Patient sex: F
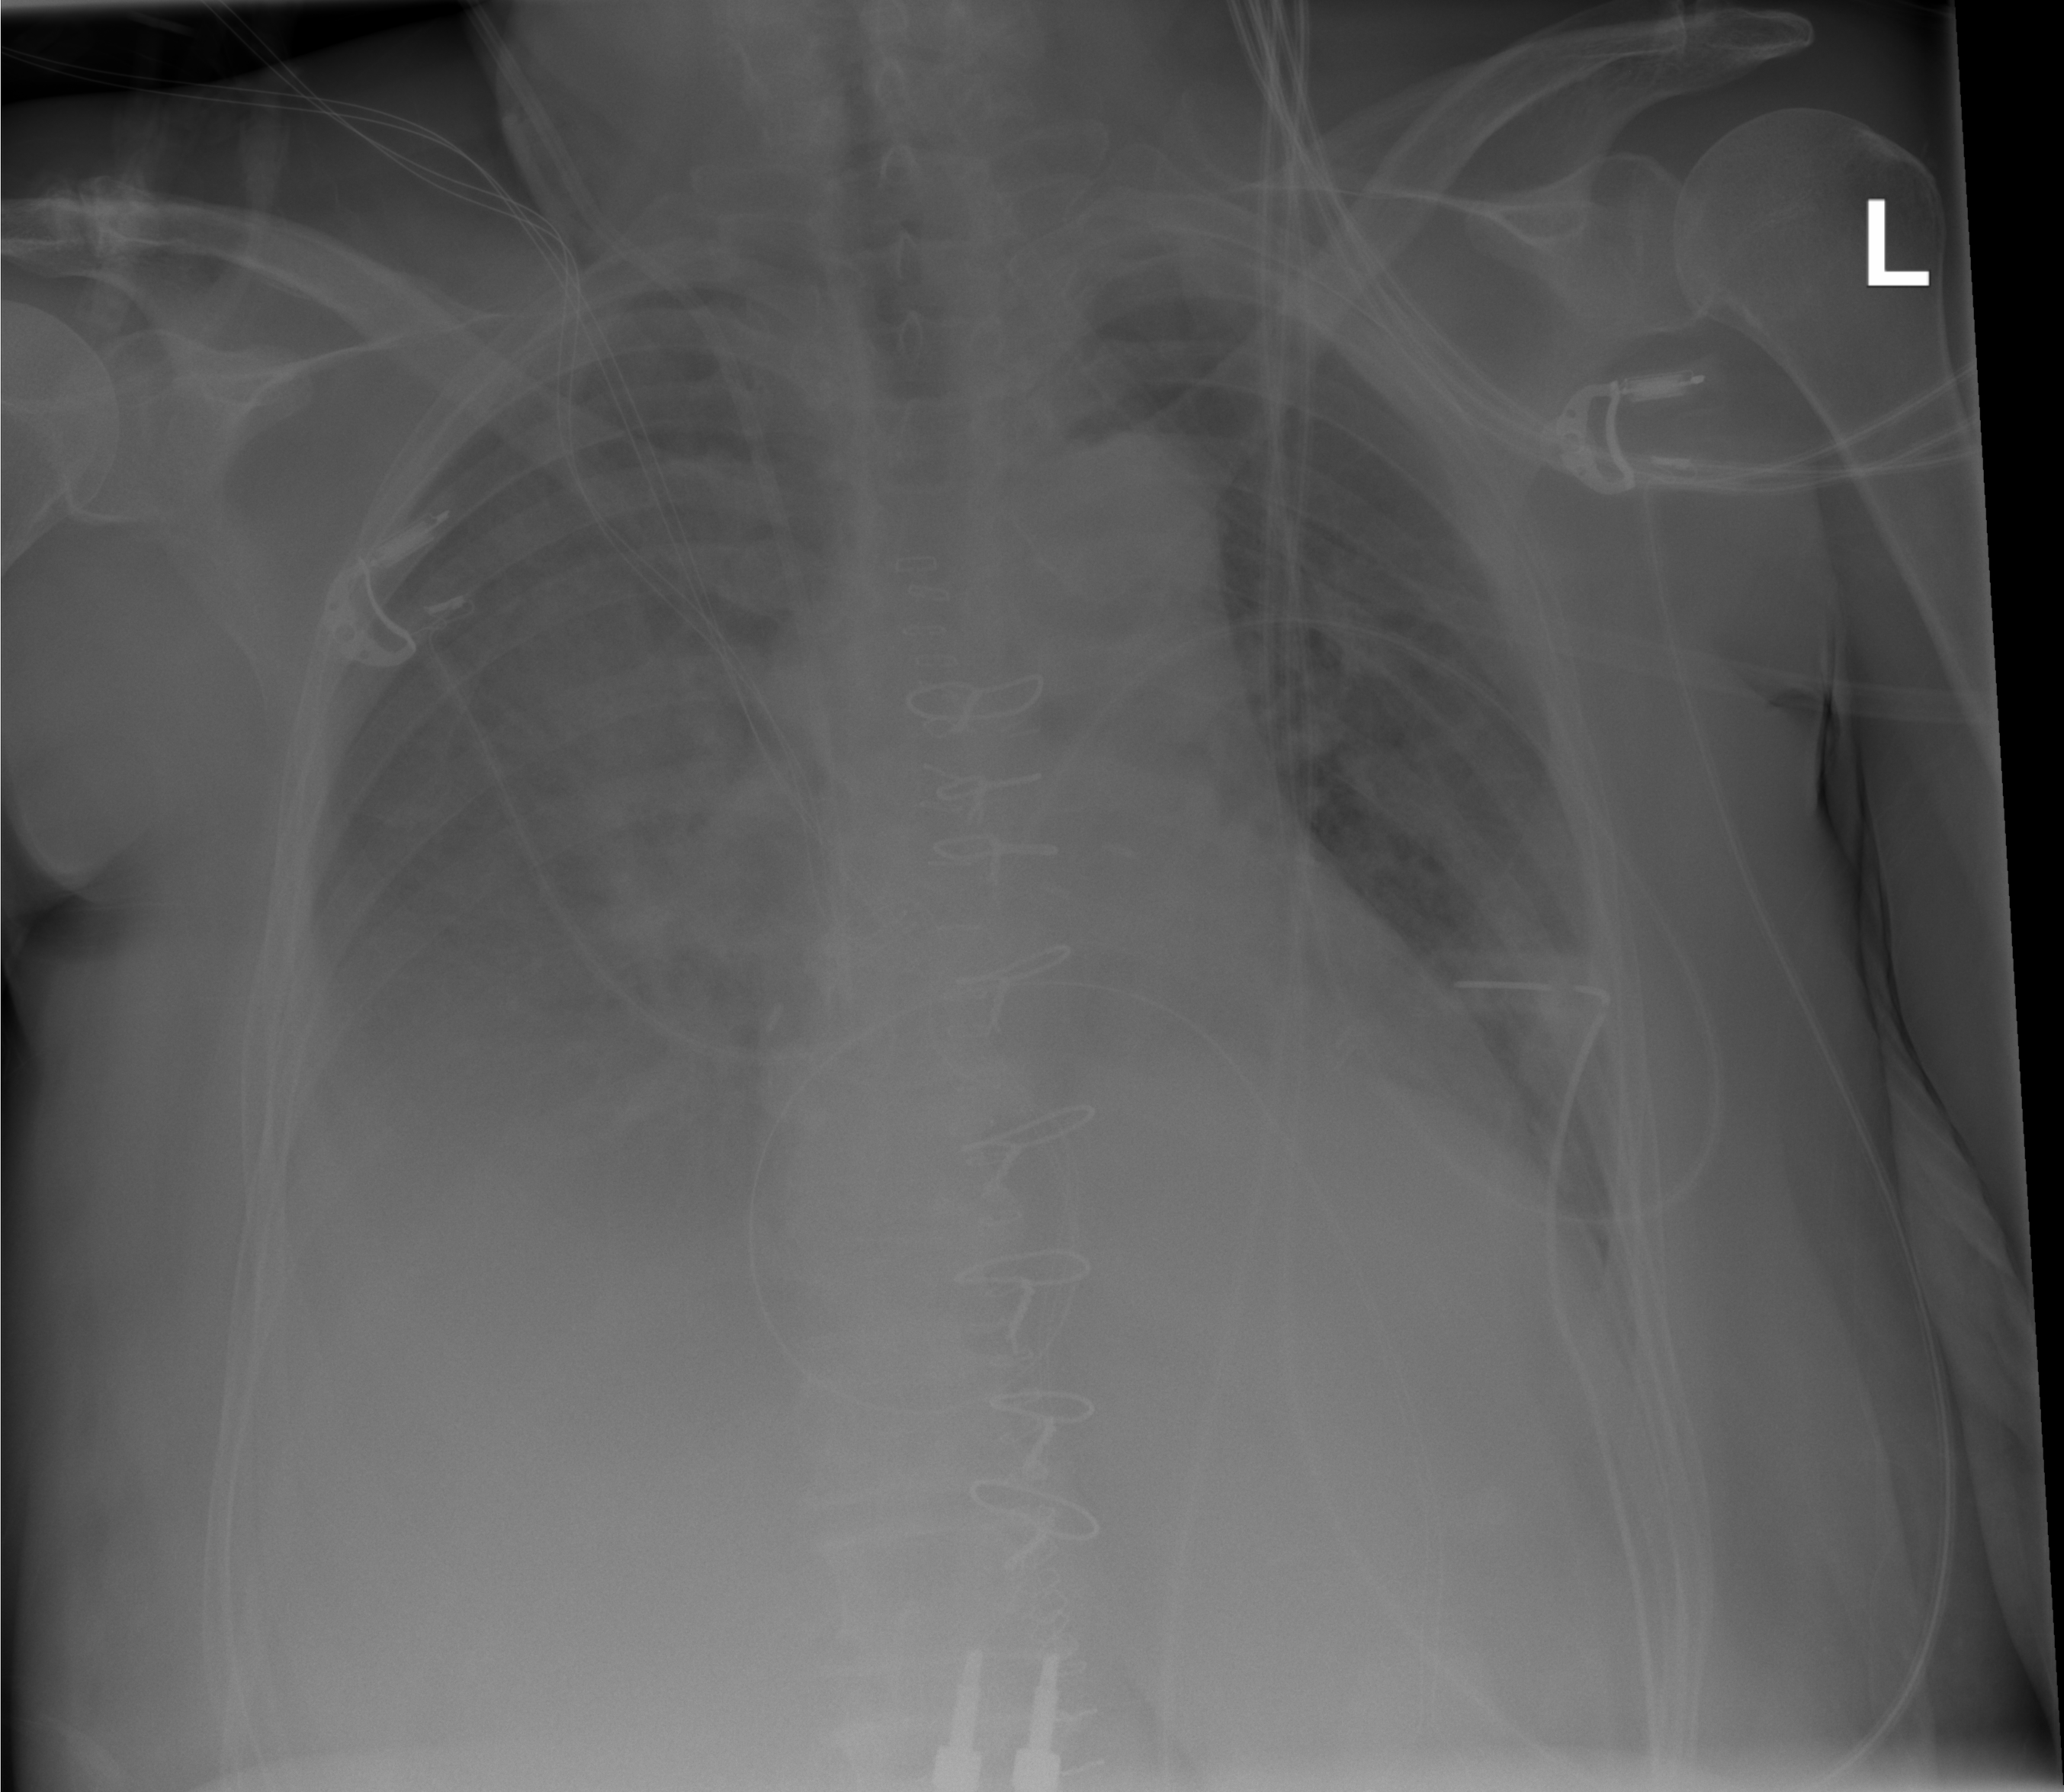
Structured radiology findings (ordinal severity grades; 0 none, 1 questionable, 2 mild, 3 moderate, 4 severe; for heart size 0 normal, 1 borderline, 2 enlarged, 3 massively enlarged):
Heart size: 2
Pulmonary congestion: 3
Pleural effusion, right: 3
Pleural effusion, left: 0
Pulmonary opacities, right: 3
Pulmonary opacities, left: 0
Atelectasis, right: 2
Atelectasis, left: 2